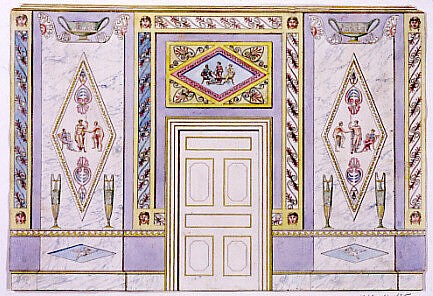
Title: Wall Elevation
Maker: Frederick Crace, English, 1779–1859
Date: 1815–22
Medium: Pen and black ink and watercolors on wove paper
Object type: Drawing
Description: Side wall with door center, marbled panels with classical motifs left and right.  Lined.